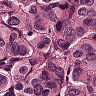
Metastatic tissue present: yes